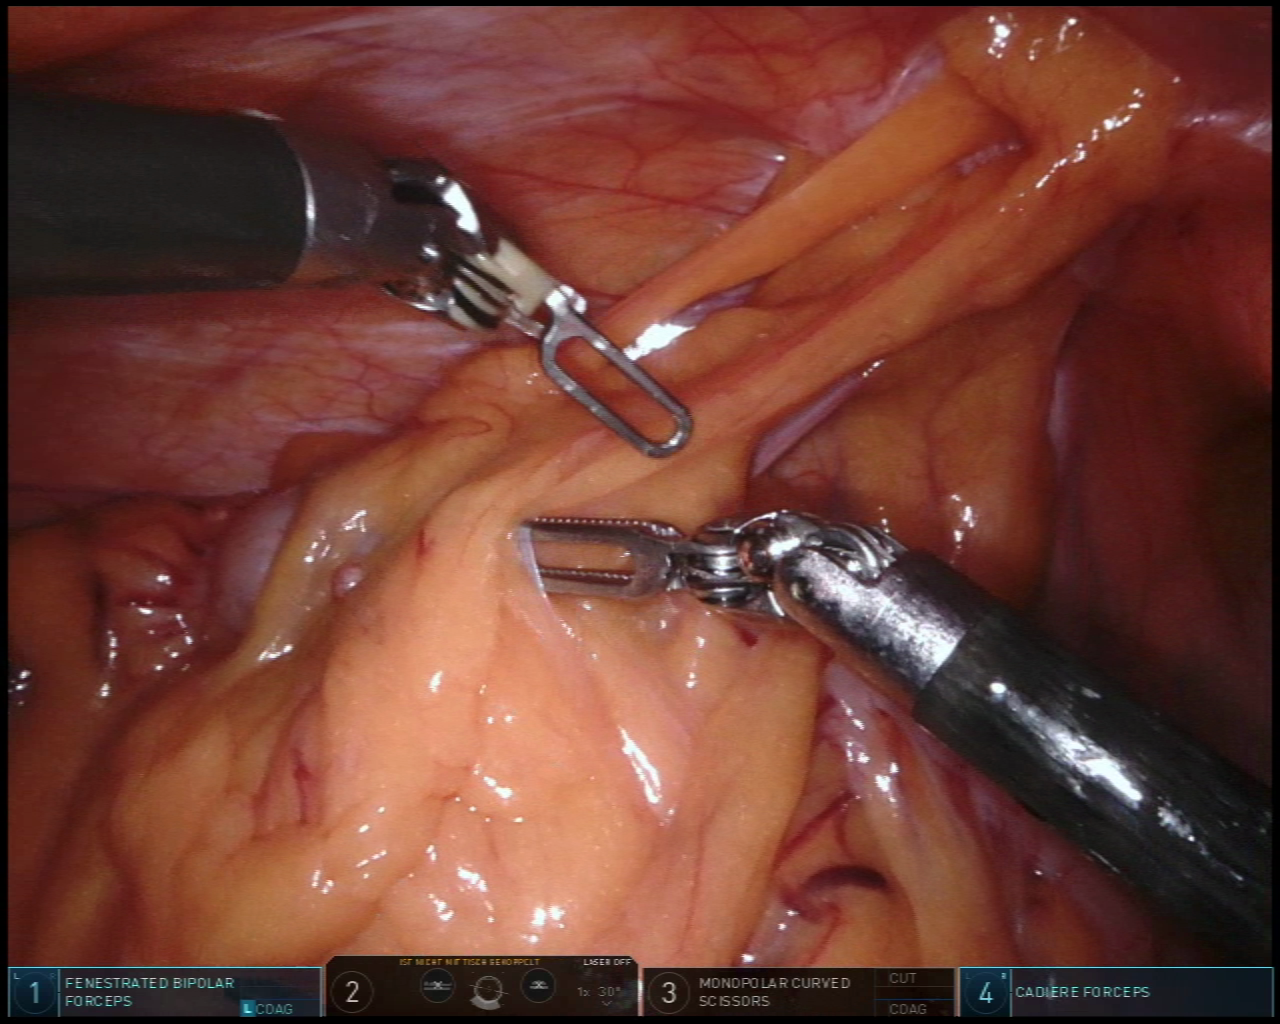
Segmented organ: colon
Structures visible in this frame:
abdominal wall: yes
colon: yes
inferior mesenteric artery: no
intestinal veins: no
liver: no
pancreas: no
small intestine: no
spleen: no
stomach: no
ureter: no
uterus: no
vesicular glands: no